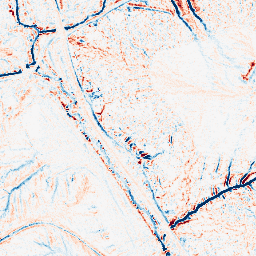
Category: edge_preserving
Decomposition family: median
Decomposition parameters: size: 7
Upsampling method: sinc_hamming
Upsampling parameters: scale: 2
kernel_size: 8
Upsampling scale: 2